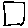
Label: square